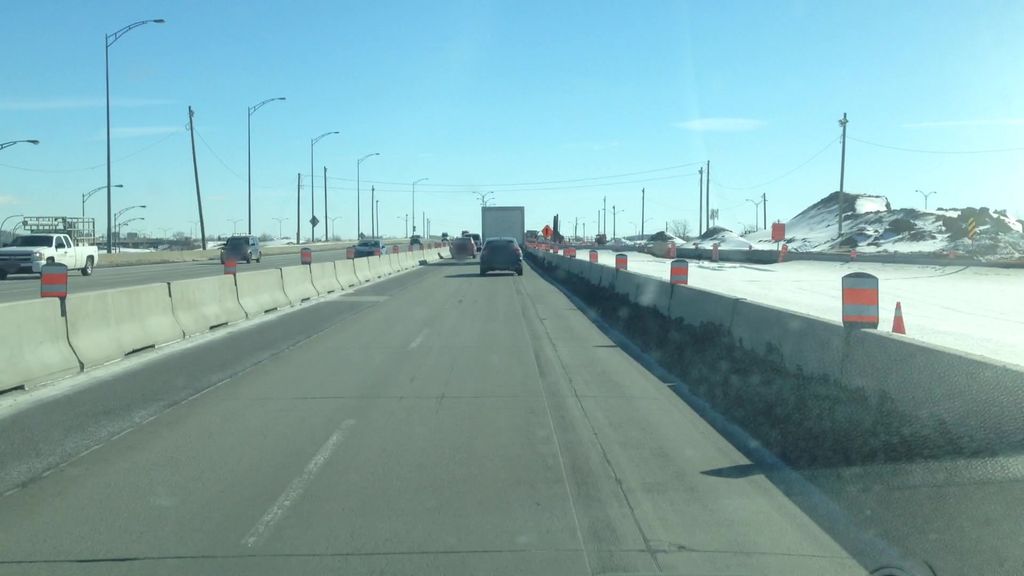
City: montreal